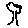
Label: tree